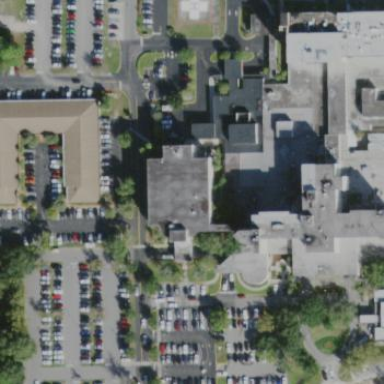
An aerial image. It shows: Hospital building.